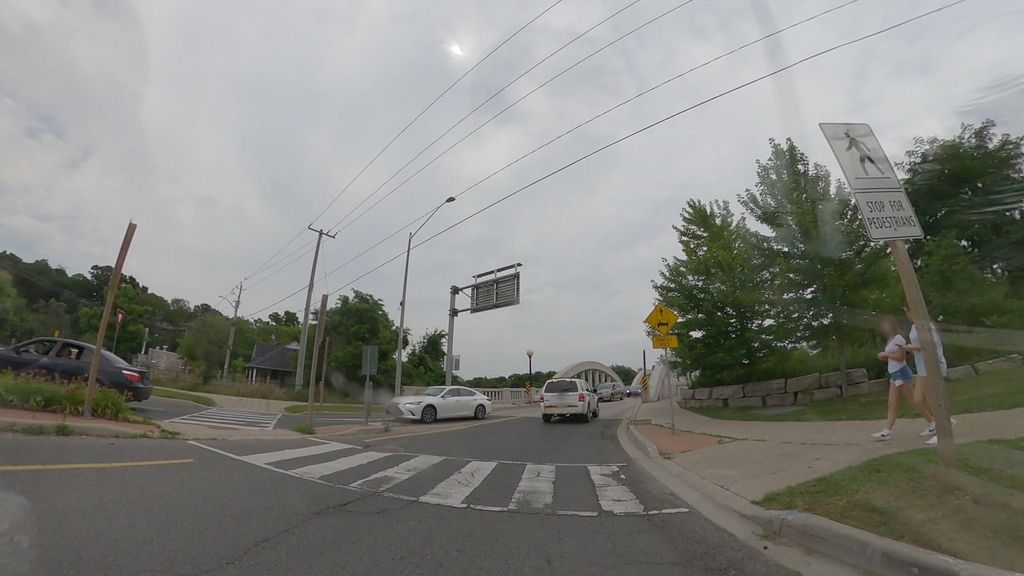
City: kitchener-waterloo